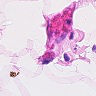
Metastatic tissue present: no